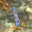
Label: 1